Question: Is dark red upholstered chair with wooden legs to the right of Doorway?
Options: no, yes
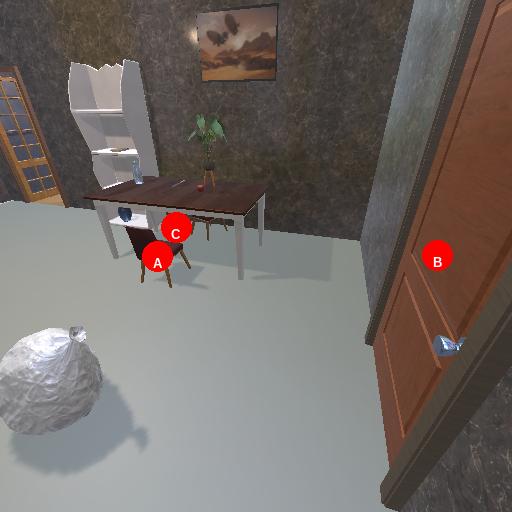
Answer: no